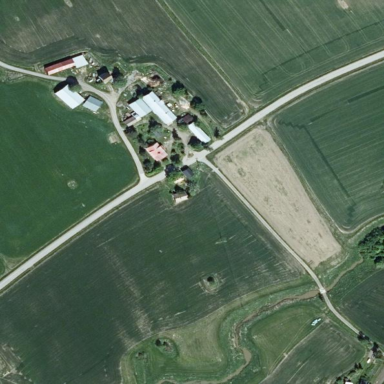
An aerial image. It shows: Farmyard area.